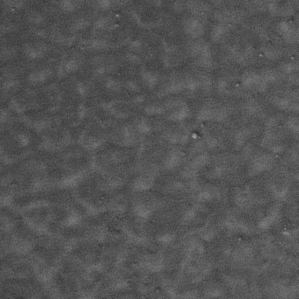
Label: frost